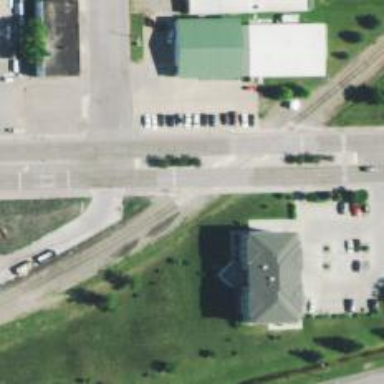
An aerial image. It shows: Railway crossing.